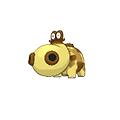
Pok\u00e9mon: hippopotas